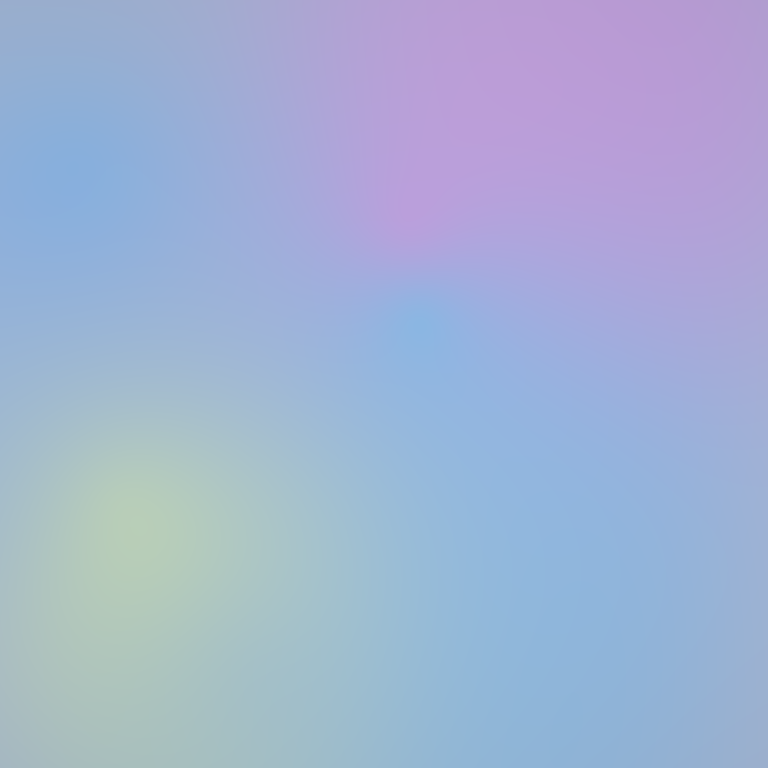
Abstract light effect, smooth gradient from soft blue to gentle purple, calm atmosphere, diffuse glow, no room, no furniture, no objects.